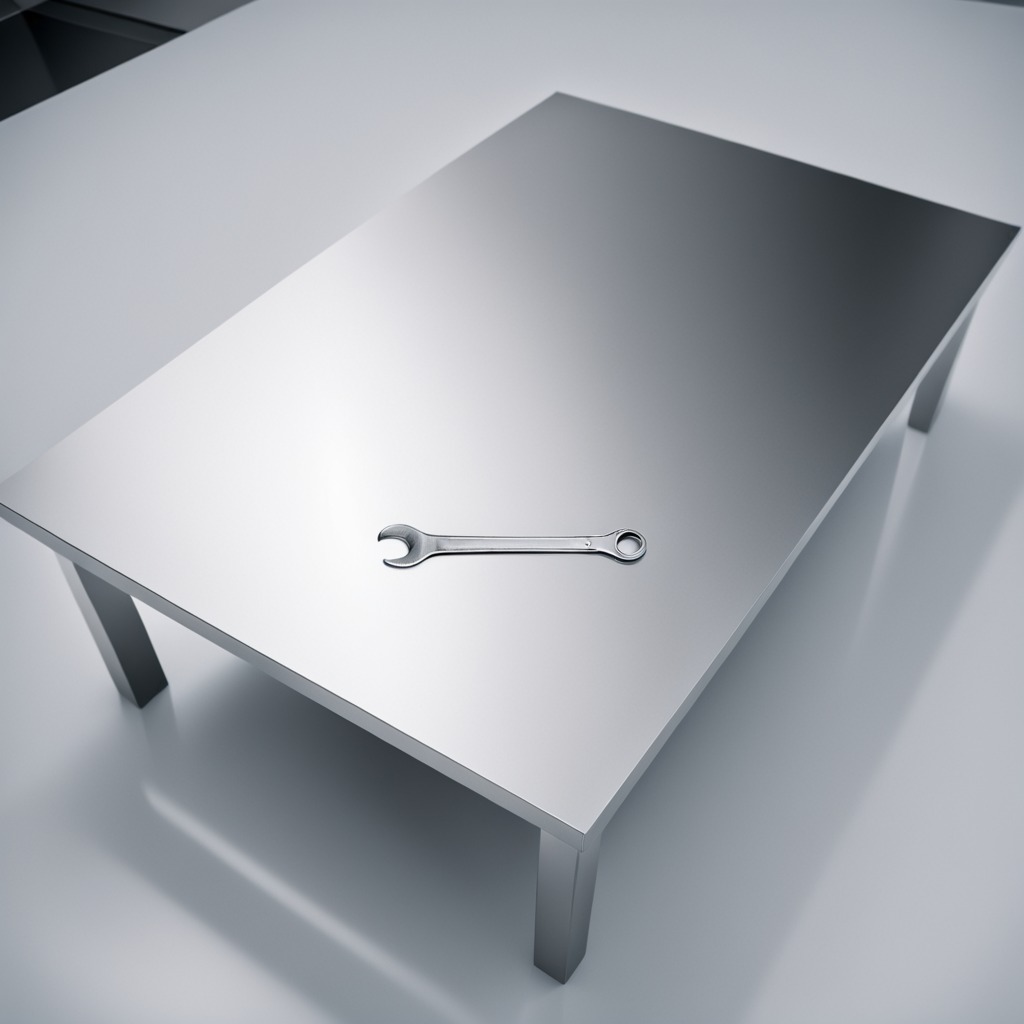
A wrench is lying on a stainless steel table in a high-end prototyping lab.